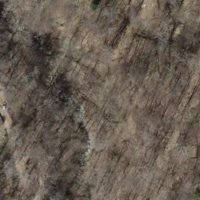
EUNIS habitat code: 41
Species observed at this site:
Silene dioica